Question: I need to create a 3D array in numpy which has multiple data types.
'''
arr[int][str][int]
'''
I have tried using 'np.newaxis' combined with 'rec.array'.
EDIT:
I intend to have the first column being text, or a string.
Then the second column to hold integer values.
This then spans across multiple tables being a 3D array.

Like in this picture, with each table, holding just two columns.
The first holds strings, the second holds integer values
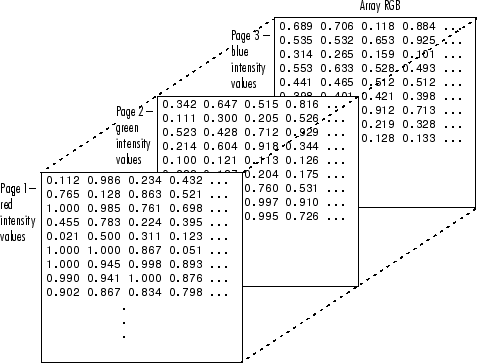
Answer: You can create a 'np.recarray' like shown below:
'''
a = np.recarray(4,dtype=[('col1',int),('col2','|S10'),('col3',int)])
a['col1'] = range(4)
a['col2'] = ['a', 'b', 'c', 'd']
a['col3'] = range(11,15)
print a
# [(0, 'a', 11) (1, 'b', 12) (2, 'c', 13) (3, 'd', 14)]
'''
if you want to go for a '2D' array, use 'dtype=object':
'''
a = np.array([[0,1,2,3],['a','b','c','d'],[11,12,13,14]], dtype=object)
print a
#[[0 1 2 3]
# ['a' 'b' 'c' 'd']
# [11 12 13 14]]
'''